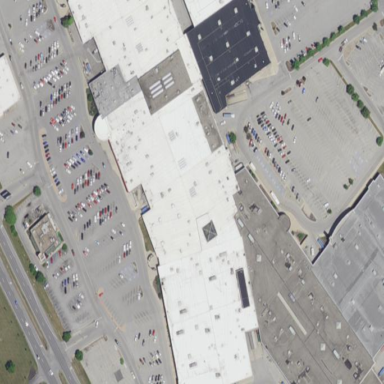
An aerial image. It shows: Retail building that is part of mall.